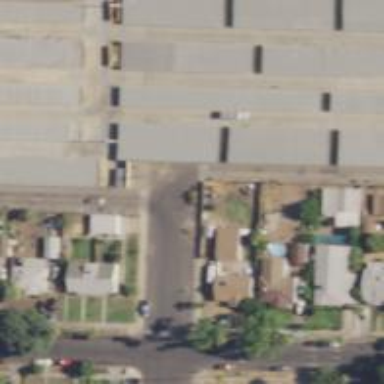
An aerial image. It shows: Alley classified as service road.